Question: Can anyone tell me why this script, running on a fileset in automator leaves all my TextMate windows open with the save prompt waiting for my input instead of actually saving and closing the file?
I assumed that the line 'close window 1 saving yes' would save and close the file and continue with the next but it seems it doesn't.
'''
on run {input, parameters}
repeat with a from 1 to length of input
tell application "TextMate"
activate
open item a of input
tell application "System Events"
tell process "TextMate"
tell menu bar 1
tell menu bar item "Text"
tell menu "Text"
tell menu item "Convert"
tell menu "Convert"
click menu item "Tabs to Spaces"
end tell
end tell
end tell
end tell
end tell
end tell
end tell
close window 1 saving yes
end tell
end repeat
return input
end run
'''

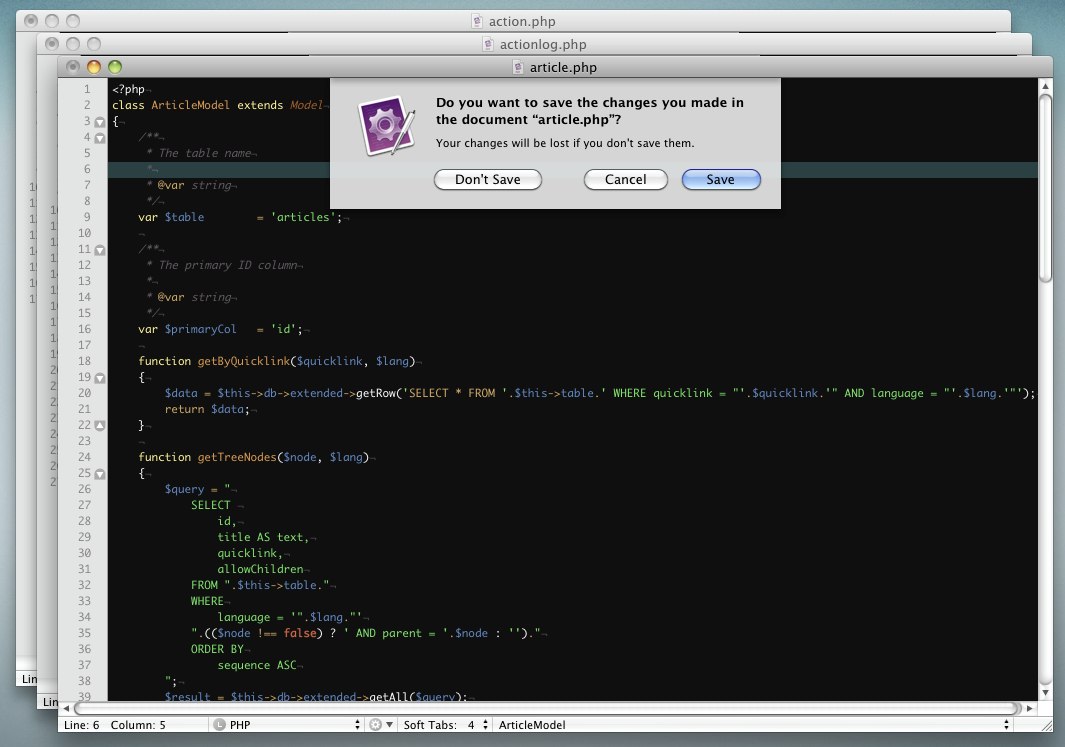
Answer: I would say either TextMate is simply presenting the opportunity to save (or cancel), this is a bug, or this is an incomplete implementation of the command within TextMate. But only TextMate's devs can answer that question.
Commands and their implementations are completely up to the developer and their applications; there are no enforced or encouraged standards given by Apple to go by. The command 'close window 1 saving yes' in the Adobe Creative Suite causes the document to be saved and then closed without user intervention, and it is pure coincidence the syntax is the same.